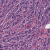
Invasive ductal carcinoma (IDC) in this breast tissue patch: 1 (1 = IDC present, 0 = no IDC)